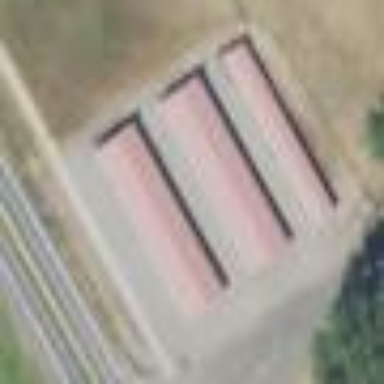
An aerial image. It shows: Commercial area with storage rental shop.